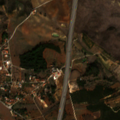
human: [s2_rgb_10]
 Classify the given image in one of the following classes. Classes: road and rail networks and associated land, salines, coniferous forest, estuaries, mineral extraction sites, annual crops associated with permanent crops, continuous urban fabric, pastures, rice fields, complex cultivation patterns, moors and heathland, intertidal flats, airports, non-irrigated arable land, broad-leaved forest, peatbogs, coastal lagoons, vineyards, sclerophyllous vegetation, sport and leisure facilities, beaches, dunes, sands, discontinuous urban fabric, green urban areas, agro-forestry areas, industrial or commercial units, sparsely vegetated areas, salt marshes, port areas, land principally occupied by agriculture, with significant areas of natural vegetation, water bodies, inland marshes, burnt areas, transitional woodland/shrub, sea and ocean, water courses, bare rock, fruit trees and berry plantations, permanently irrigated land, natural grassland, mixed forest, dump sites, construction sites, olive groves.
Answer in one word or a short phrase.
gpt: non-irrigated arable land, olive groves, annual crops associated with permanent crops, transitional woodland/shrub